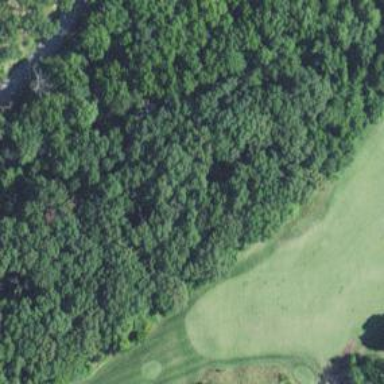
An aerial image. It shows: Grassy area designated as golf fairway.